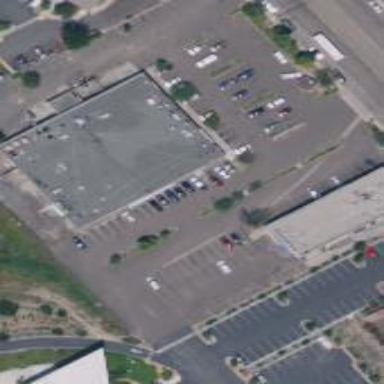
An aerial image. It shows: Supermarket.